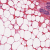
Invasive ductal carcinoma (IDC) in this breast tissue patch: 0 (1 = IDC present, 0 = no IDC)